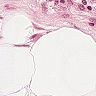
Metastatic tissue present: no